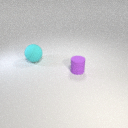
small purple rubber cylinder in front of large cyan rubber sphere